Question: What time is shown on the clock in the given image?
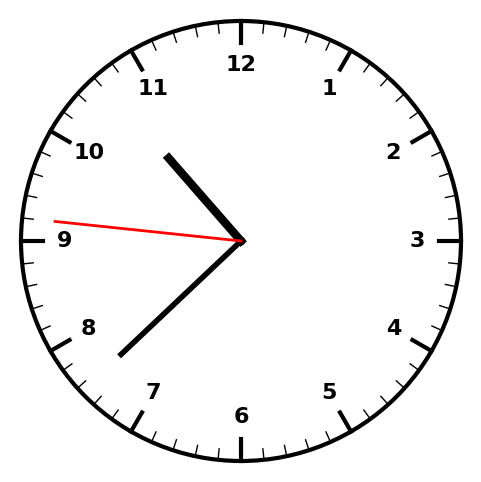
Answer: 10:37:46